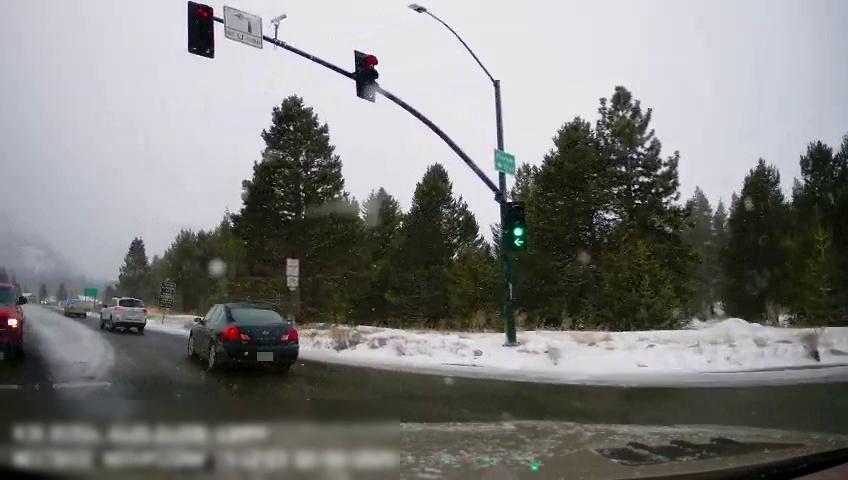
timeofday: Day
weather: Snowy
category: Drivable Space
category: Vehicles | Car
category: Vehicles | SUV
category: Vehicles | Car
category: Vehicles | SUV
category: Traffic | Lights
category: Traffic | Lights
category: Traffic | Lights
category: Traffic | Signs
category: Traffic | Signs
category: Traffic | Signs
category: Traffic | Signs
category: Traffic | Signs
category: Traffic | Signs
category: Traffic | Signs